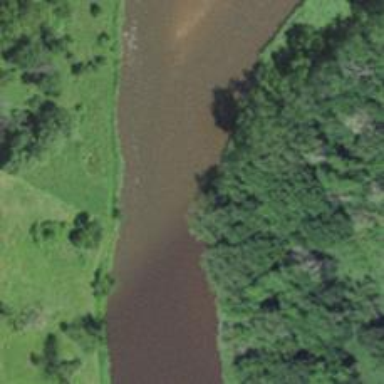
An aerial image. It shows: Beautiful view of river.